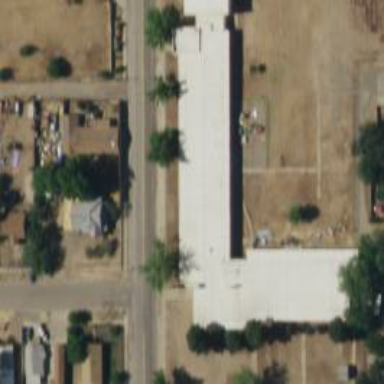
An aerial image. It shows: Historic school.